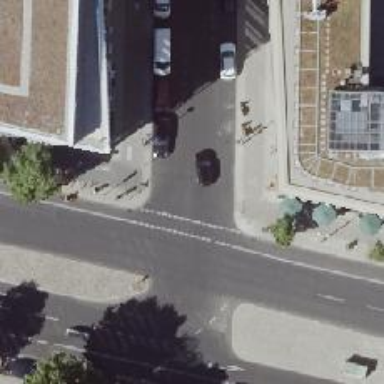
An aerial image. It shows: Unmarked crossing on asphalt footway.